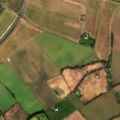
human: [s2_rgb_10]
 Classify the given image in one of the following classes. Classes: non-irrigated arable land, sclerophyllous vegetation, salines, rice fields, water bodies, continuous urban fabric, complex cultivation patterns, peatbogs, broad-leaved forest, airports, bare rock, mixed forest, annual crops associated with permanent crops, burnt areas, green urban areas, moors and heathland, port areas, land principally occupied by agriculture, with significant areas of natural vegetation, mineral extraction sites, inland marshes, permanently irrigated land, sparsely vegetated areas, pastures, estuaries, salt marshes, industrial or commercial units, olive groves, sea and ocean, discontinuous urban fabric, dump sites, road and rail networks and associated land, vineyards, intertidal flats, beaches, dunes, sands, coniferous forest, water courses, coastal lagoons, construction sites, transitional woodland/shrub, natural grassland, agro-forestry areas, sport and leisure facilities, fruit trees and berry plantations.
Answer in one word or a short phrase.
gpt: road and rail networks and associated land, non-irrigated arable land